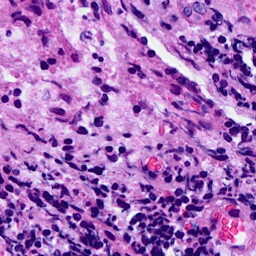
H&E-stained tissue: Breast